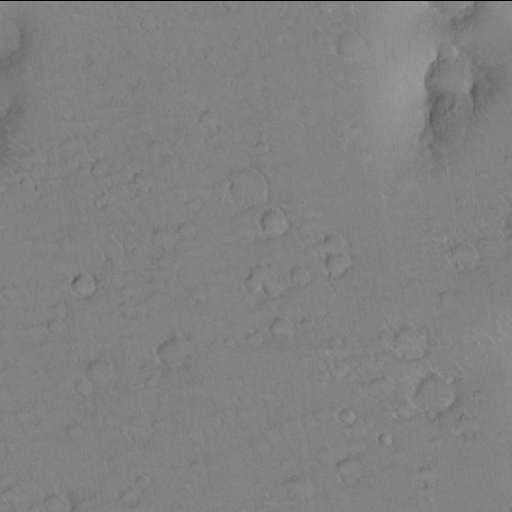
Classes present: Background, Cone